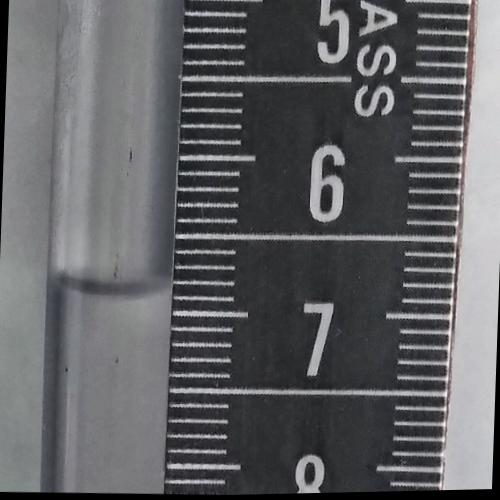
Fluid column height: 6.9 cm